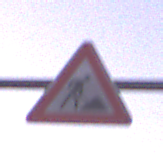
Verkehrszeichen: Arbeitsstelle
Umgebung: Outdoor, RoadRail
Tageszeit: Dawn
Wetter: Clear
Licht: Natural
Jahreszeit: NotSpecified
Kontrast: LowContrast